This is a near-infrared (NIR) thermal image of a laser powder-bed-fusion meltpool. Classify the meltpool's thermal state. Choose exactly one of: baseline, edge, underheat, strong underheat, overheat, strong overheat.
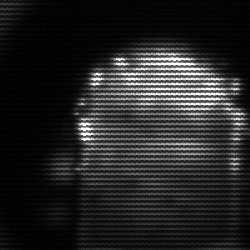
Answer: baseline